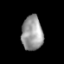
Tissue: lung
Cell type: Others
Senescence score: 0.1915
Nuclear area (px): 724
Mean DAPI intensity: 152.325